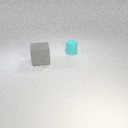
small cyan rubber cylinder to the right of large gray rubber cube